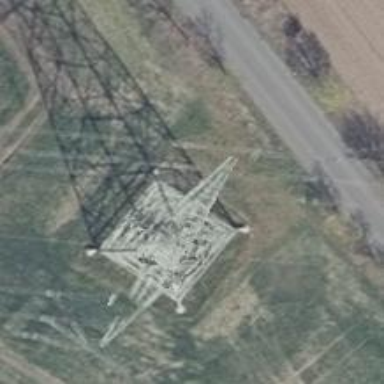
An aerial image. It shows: Power line in the image.